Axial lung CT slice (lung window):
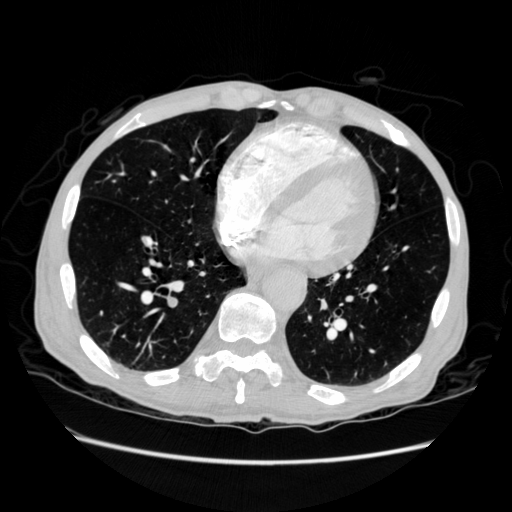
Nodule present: no